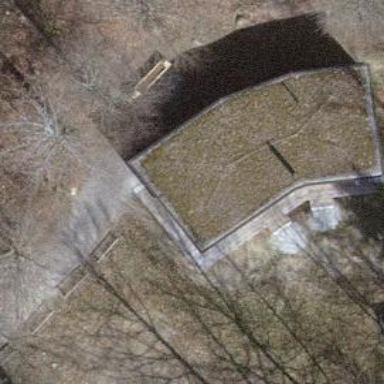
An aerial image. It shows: Shelter.